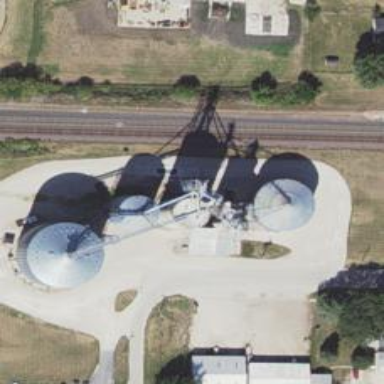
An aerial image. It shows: Silo.